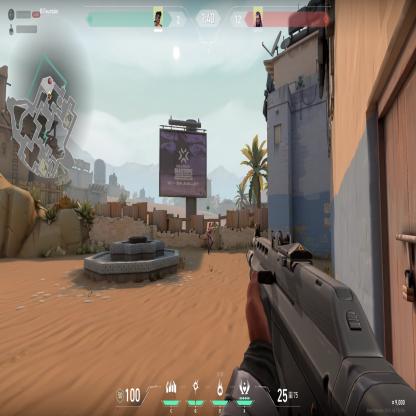
Label: enemy